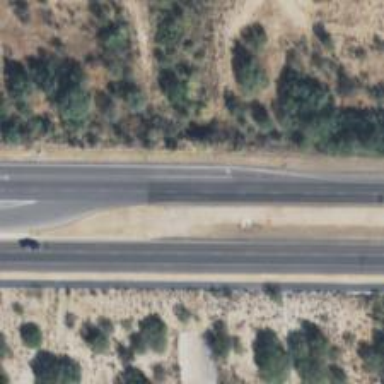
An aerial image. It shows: Secondary road with asphalt surface.